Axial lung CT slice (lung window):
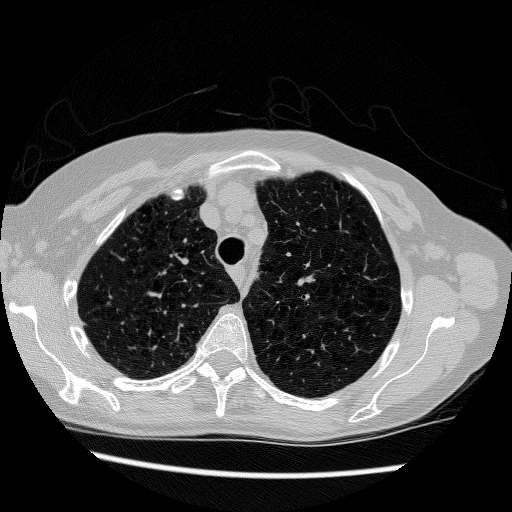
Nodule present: no